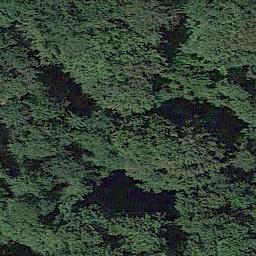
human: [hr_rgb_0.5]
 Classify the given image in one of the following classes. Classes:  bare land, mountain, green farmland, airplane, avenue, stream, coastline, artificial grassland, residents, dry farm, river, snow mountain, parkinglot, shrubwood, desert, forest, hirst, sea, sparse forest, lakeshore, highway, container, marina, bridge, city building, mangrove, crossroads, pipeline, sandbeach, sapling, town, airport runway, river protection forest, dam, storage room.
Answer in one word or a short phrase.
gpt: forest